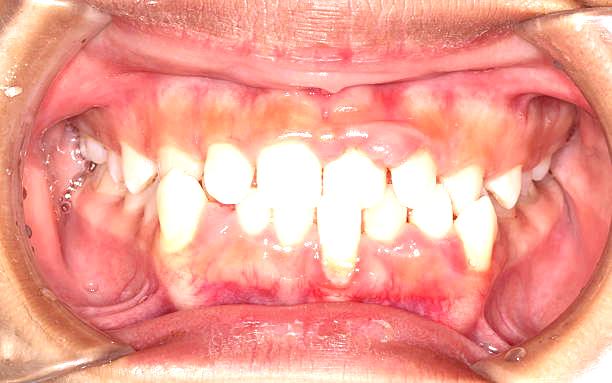
Condition: Gingivitis